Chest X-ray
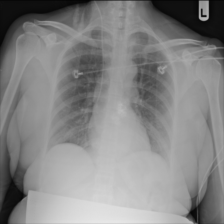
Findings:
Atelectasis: negative
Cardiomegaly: negative
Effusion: negative
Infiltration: negative
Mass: negative
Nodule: negative
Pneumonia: negative
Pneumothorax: negative
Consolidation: negative
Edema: negative
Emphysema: negative
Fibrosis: negative
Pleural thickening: negative
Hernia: negative